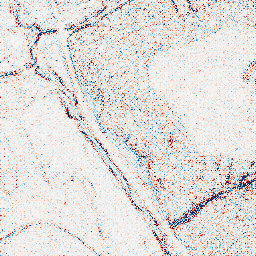
Category: edge_preserving
Decomposition family: bilateral
Decomposition parameters: d: 5
sigma_color: 150
sigma_space: 50
Upsampling method: regularized
Upsampling parameters: scale: 2
lambda_reg: 0.1
Upsampling scale: 2